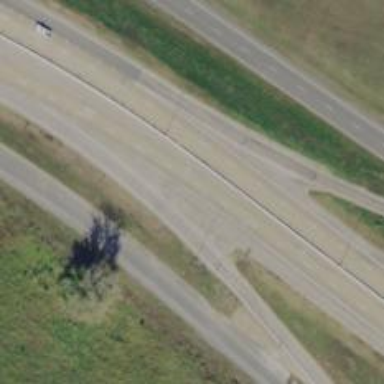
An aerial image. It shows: Trunk link highway.